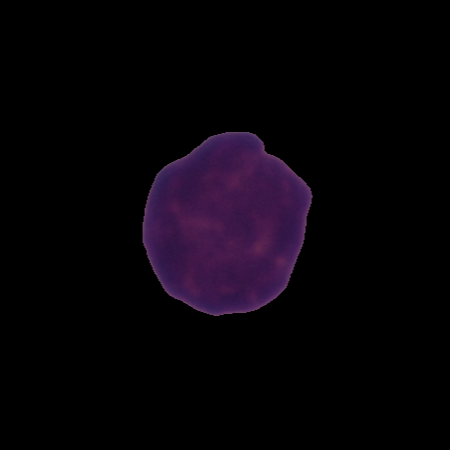
Label: healthy